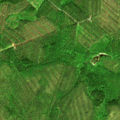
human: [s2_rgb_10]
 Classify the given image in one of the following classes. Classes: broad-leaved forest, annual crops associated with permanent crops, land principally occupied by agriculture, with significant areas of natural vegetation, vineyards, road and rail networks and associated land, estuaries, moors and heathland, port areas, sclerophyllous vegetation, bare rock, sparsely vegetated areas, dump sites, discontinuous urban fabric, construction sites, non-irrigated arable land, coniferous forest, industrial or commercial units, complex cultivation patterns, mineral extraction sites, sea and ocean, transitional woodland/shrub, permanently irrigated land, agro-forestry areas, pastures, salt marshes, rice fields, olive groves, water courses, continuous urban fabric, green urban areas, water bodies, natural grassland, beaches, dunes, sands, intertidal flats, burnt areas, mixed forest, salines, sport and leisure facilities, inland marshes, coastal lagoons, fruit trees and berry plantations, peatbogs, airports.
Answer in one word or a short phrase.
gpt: coniferous forest, mixed forest